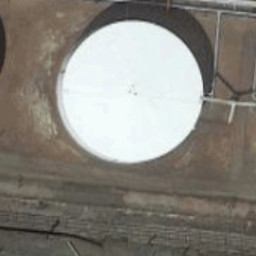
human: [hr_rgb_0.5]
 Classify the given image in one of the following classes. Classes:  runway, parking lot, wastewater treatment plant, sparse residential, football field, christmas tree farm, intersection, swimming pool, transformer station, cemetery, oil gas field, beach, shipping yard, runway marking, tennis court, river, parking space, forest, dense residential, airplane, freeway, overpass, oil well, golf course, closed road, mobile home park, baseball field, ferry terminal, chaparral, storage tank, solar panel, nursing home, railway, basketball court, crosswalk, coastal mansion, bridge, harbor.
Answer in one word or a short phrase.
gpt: storage tank